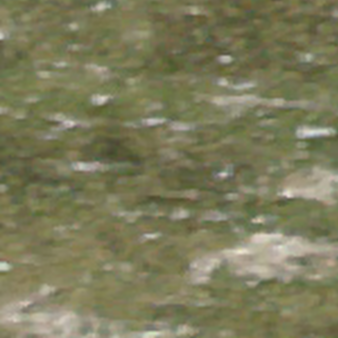
Label: other